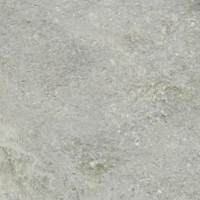
EUNIS habitat code: 48
Species observed at this site:
Geum reptans